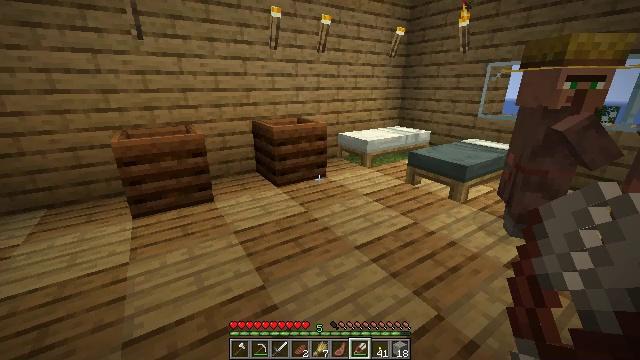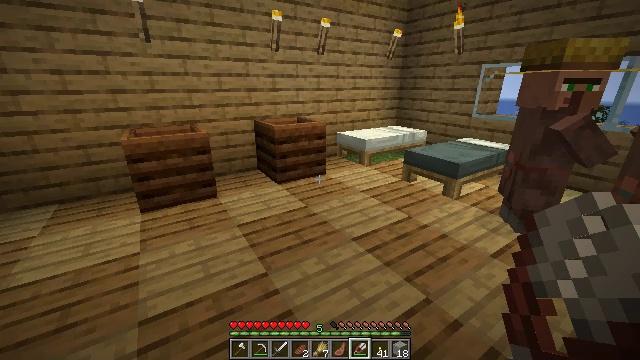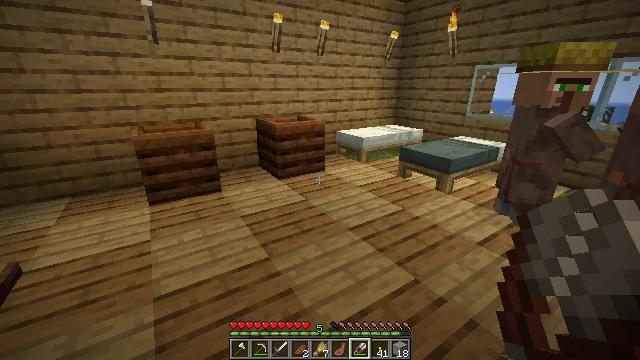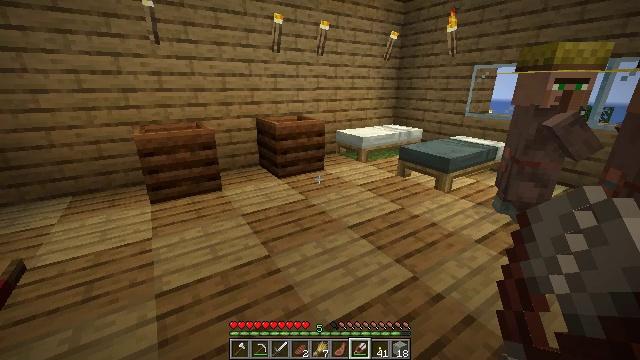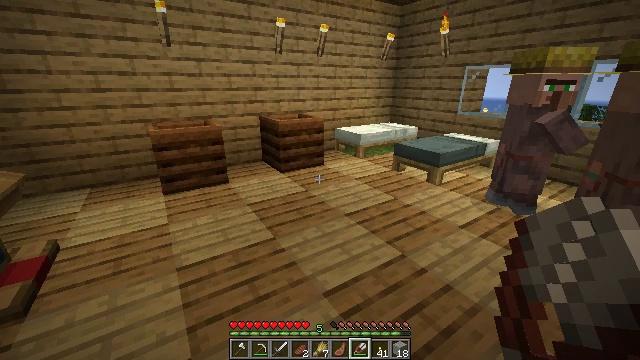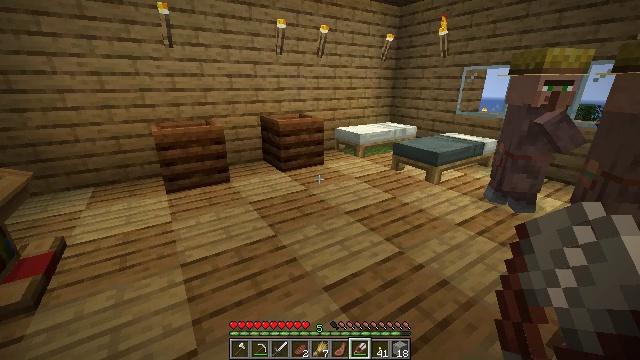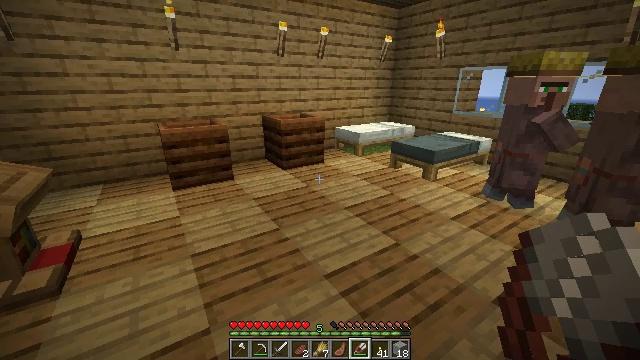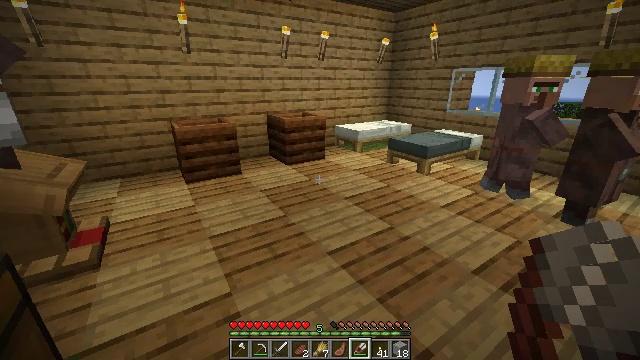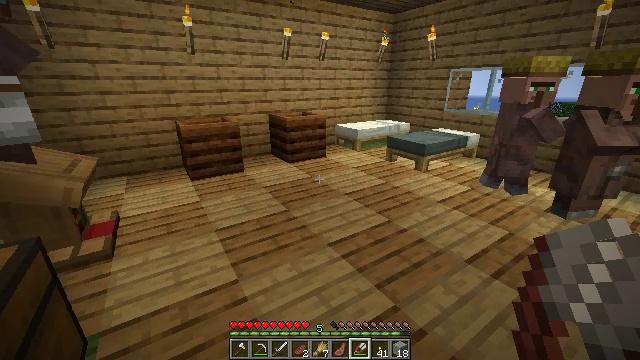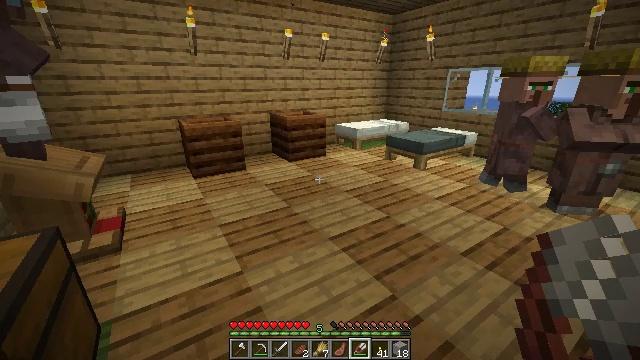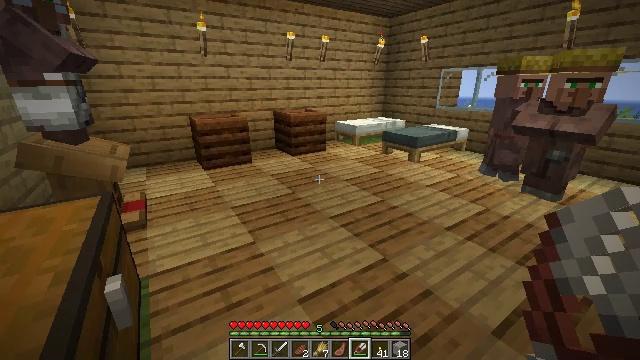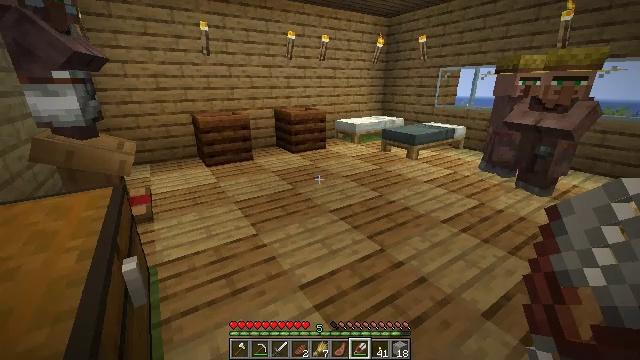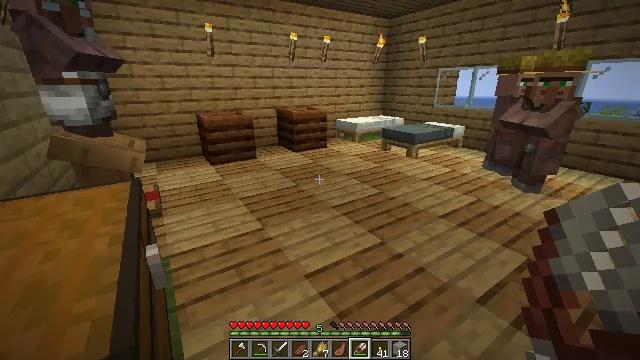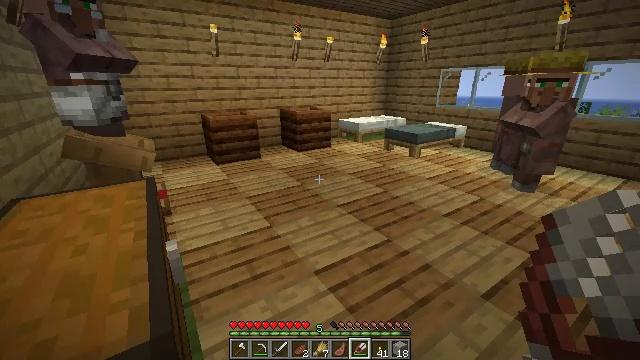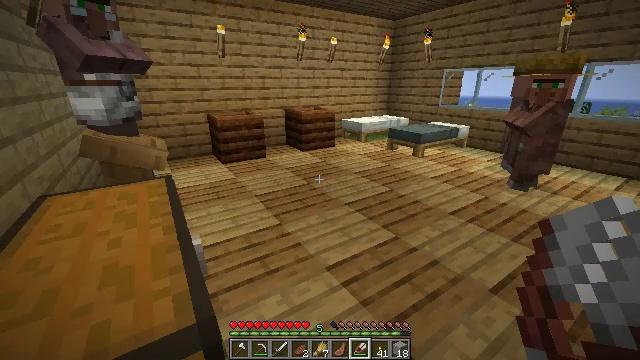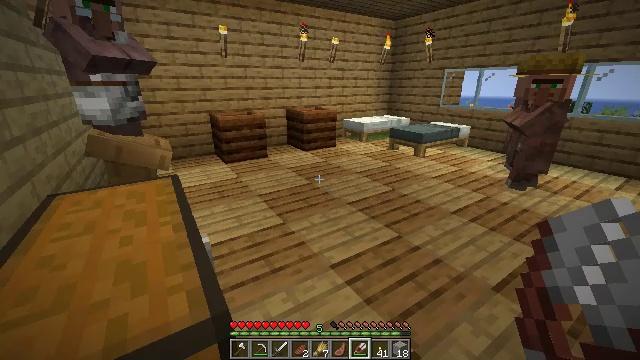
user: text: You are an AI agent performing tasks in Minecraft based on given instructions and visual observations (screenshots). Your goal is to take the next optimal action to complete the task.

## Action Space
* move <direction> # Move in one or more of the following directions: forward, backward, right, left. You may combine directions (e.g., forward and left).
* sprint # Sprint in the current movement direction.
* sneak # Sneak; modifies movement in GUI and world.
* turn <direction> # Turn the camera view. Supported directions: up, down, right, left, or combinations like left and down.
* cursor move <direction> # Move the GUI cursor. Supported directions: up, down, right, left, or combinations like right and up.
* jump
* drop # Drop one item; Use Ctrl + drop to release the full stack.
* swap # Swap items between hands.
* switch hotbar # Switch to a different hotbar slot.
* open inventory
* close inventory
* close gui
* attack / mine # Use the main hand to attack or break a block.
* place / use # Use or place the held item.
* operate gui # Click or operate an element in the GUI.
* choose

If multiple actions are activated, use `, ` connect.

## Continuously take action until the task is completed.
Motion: motion action
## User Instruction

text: Craft a gray bed.
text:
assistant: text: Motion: move back
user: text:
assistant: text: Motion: move back
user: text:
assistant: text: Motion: move back
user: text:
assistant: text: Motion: move back
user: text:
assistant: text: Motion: move back
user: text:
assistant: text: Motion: move back
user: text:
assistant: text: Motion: move back
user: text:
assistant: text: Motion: move back
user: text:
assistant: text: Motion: move back
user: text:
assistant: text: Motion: move back
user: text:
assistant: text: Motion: move back
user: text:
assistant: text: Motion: move back
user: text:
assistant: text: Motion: move back
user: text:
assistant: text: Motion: move back
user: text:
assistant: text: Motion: move back
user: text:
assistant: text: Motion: move back
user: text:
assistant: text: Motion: no_op
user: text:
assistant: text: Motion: no_op
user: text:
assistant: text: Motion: no_op
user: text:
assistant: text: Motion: no_op
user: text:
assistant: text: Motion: no_op
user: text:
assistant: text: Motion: turn right
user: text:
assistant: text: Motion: turn right
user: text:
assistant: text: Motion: turn right
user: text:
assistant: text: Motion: turn right
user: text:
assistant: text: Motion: turn right
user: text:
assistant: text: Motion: turn right and up
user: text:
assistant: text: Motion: turn right
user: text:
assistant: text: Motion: turn right
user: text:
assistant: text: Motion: move forward